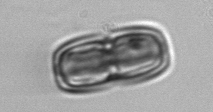
Label: Ephemera